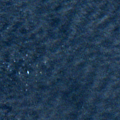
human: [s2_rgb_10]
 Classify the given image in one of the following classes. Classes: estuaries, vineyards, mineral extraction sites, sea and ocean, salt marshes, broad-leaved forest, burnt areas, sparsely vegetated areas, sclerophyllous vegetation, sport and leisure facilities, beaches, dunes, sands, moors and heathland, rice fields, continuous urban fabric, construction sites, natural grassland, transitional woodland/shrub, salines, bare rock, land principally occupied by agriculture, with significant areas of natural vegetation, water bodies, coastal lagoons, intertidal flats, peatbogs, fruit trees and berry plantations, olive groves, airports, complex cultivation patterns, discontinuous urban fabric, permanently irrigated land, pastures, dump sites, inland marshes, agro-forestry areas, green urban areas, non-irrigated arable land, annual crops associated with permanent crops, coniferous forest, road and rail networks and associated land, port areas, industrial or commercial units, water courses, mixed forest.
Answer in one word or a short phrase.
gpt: sea and ocean